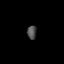
Tissue: lung
Cell type: Others
Senescence score: 0.2238
Nuclear area (px): 126
Mean DAPI intensity: 78.143